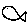
Label: fish